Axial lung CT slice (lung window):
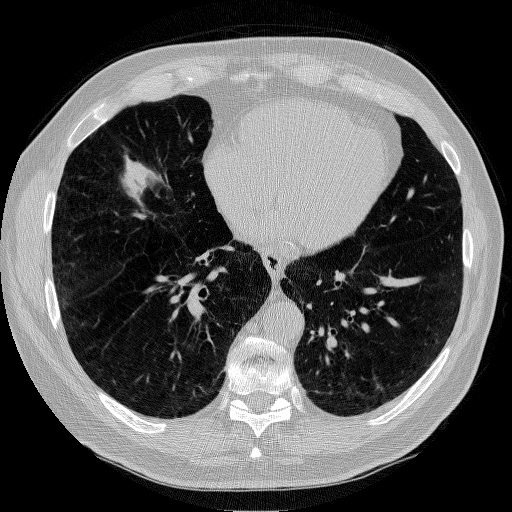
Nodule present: no